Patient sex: M
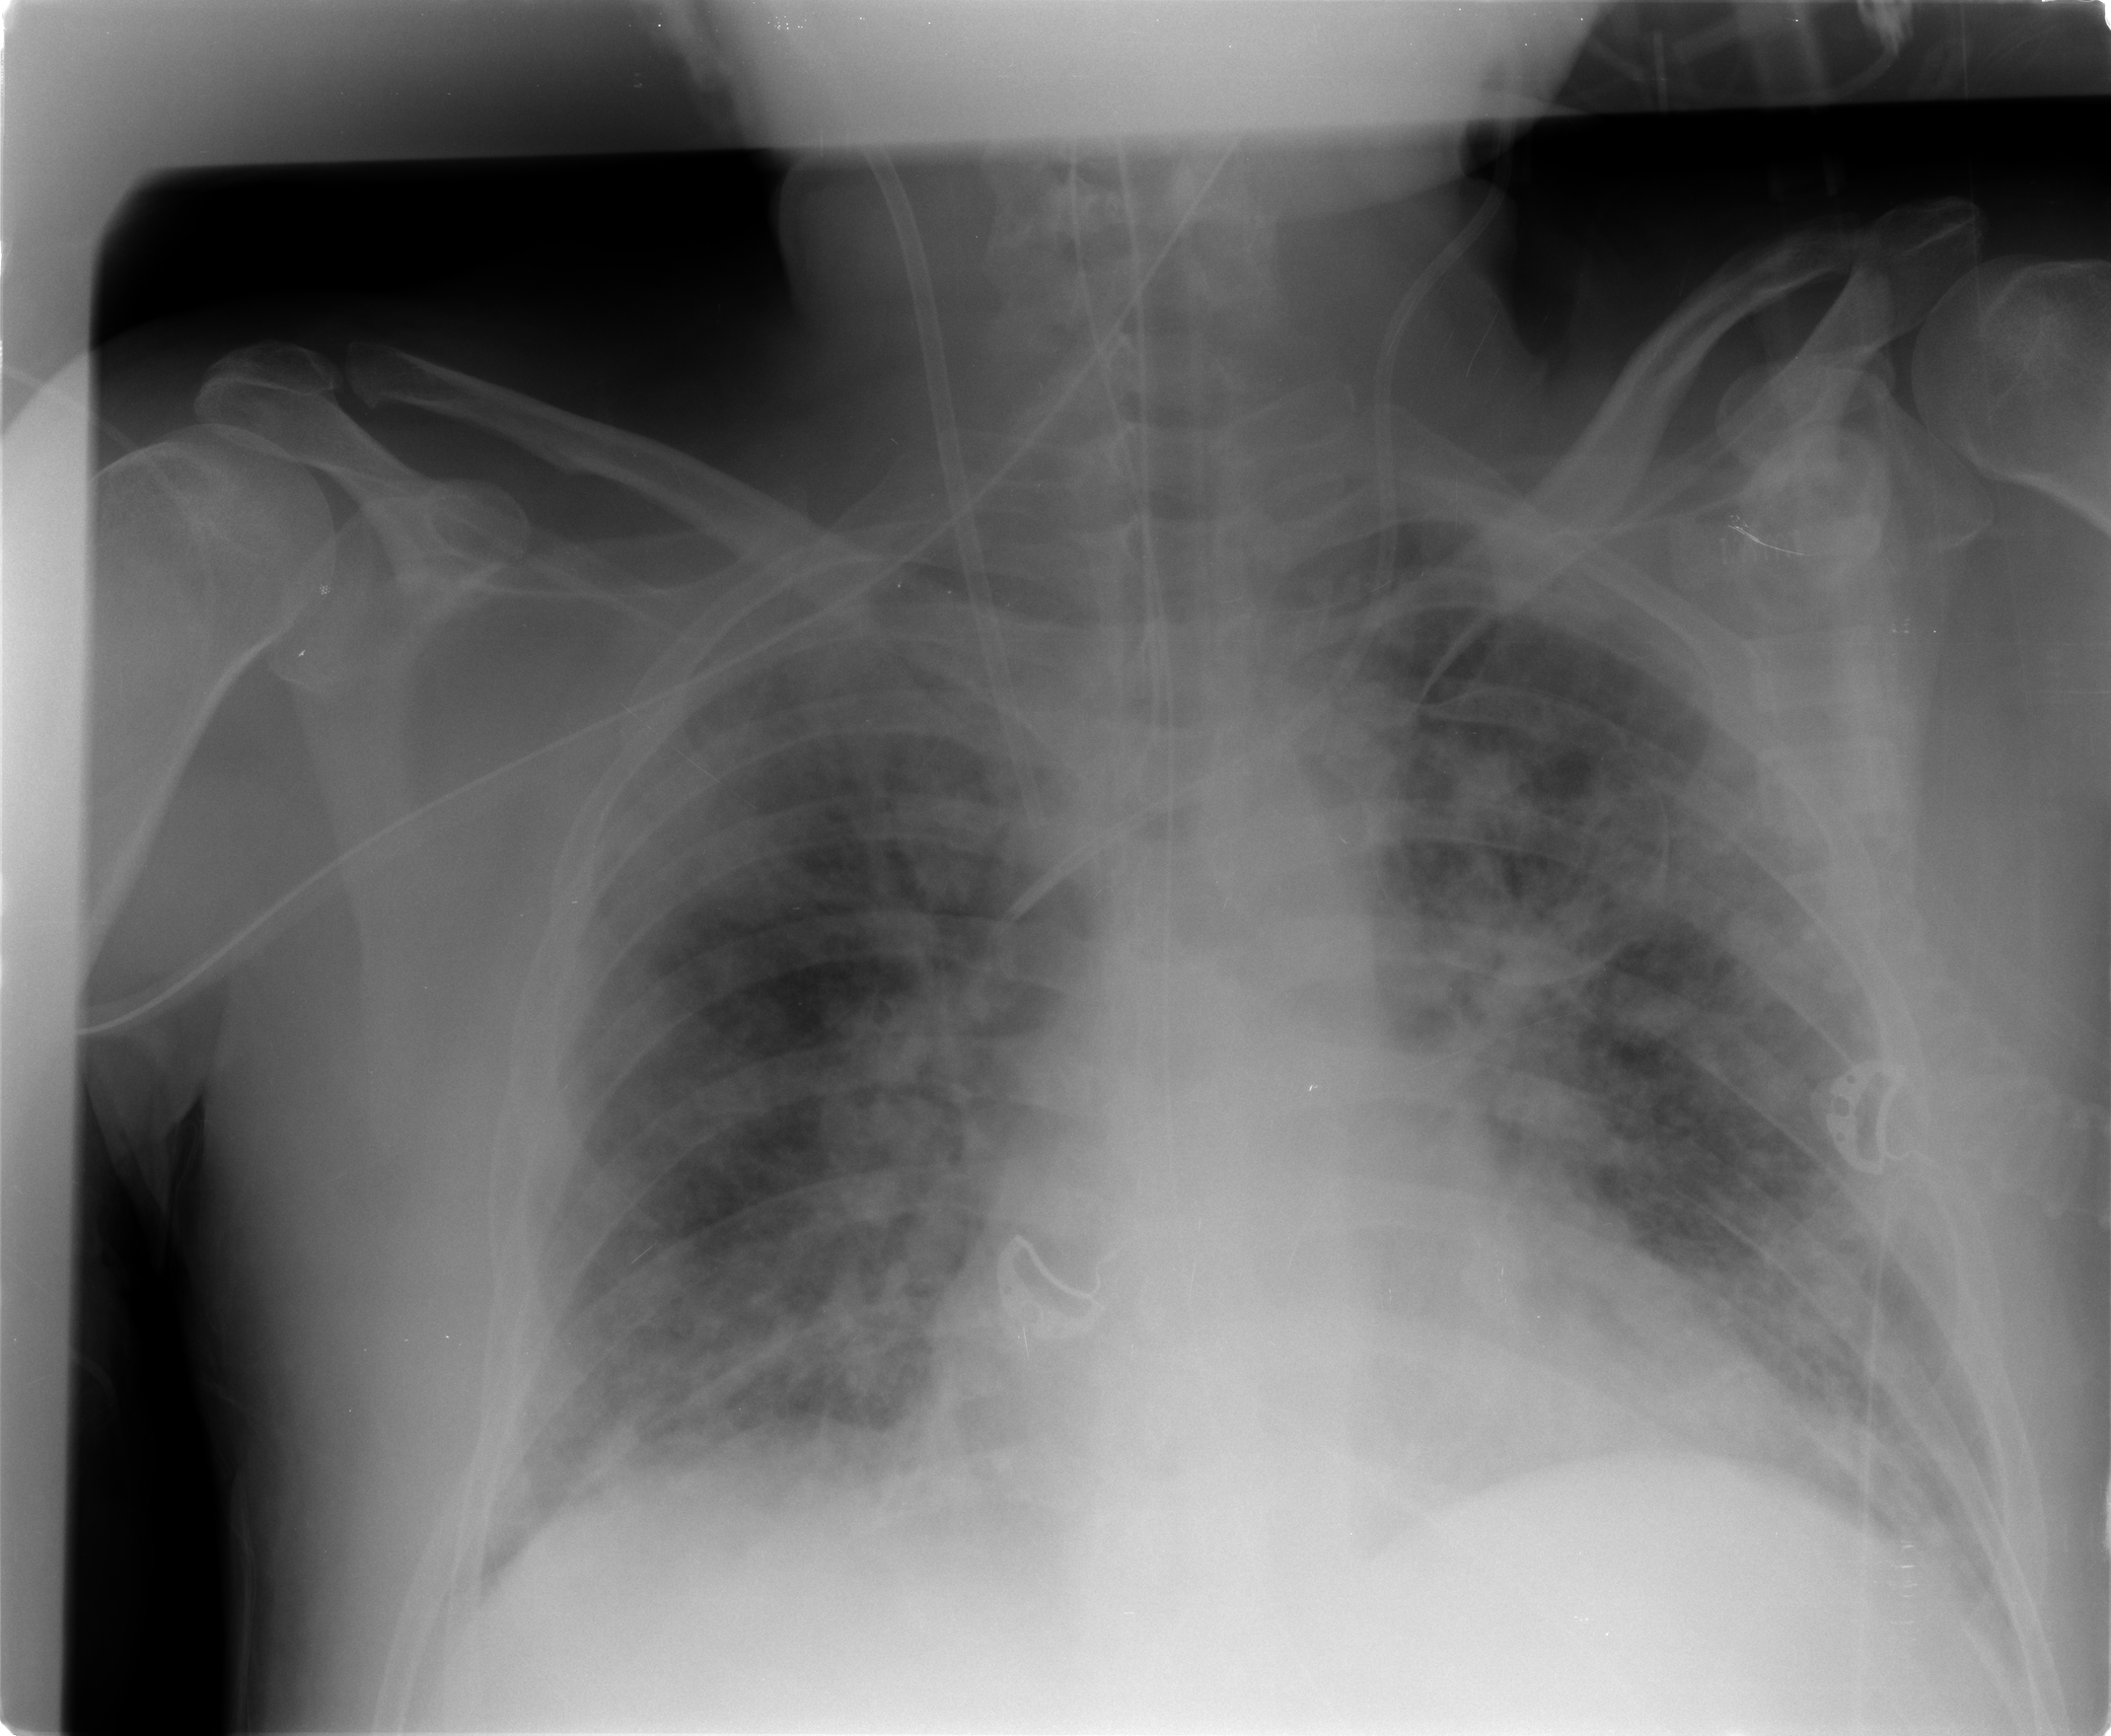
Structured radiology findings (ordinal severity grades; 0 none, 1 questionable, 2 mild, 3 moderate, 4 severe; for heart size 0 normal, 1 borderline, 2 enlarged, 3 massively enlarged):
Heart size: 2
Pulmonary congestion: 2
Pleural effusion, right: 1
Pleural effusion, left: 1
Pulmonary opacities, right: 2
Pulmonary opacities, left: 2
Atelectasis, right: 2
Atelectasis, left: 2